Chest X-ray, PA view. Patient: 72 years old, sex F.
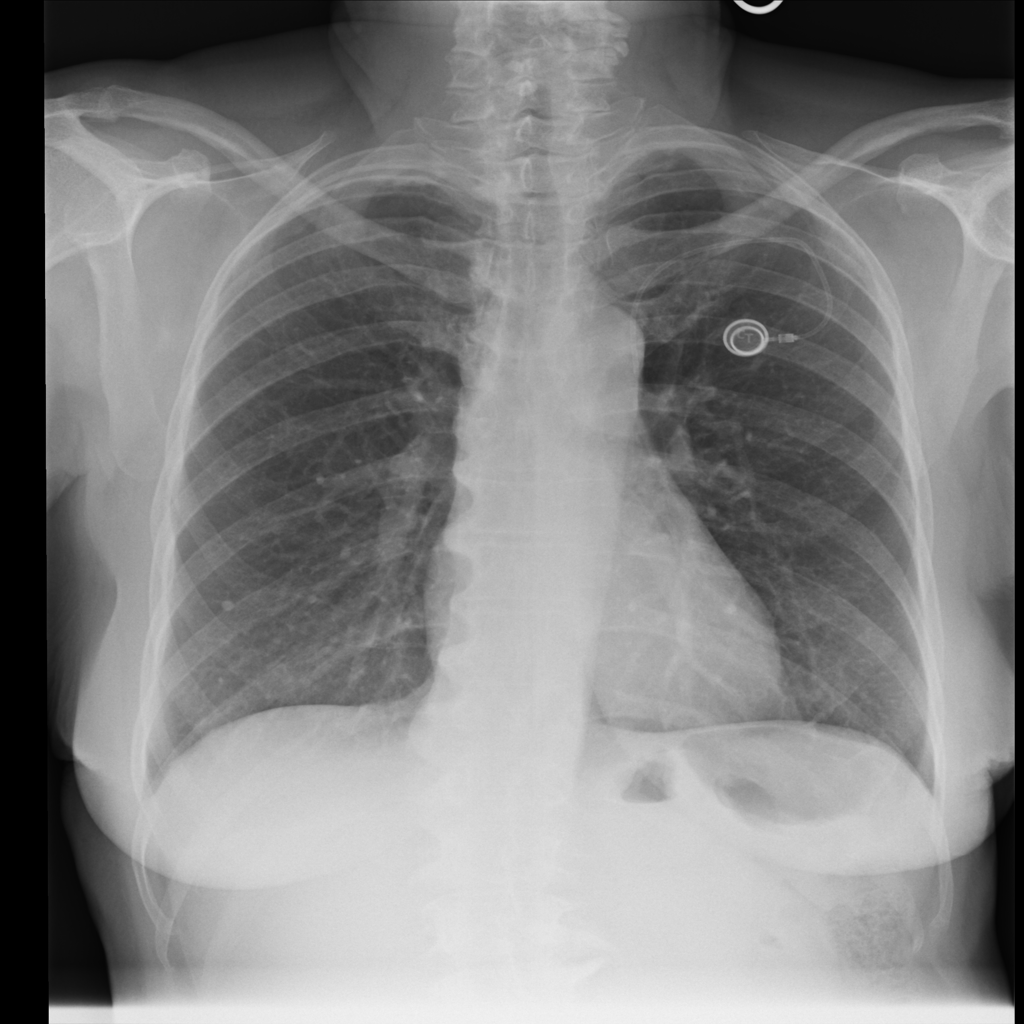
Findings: No Finding